Field crop: maize
Growth stage: 2
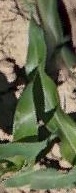
Species: maize